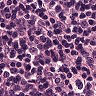
Metastatic tissue present: yes